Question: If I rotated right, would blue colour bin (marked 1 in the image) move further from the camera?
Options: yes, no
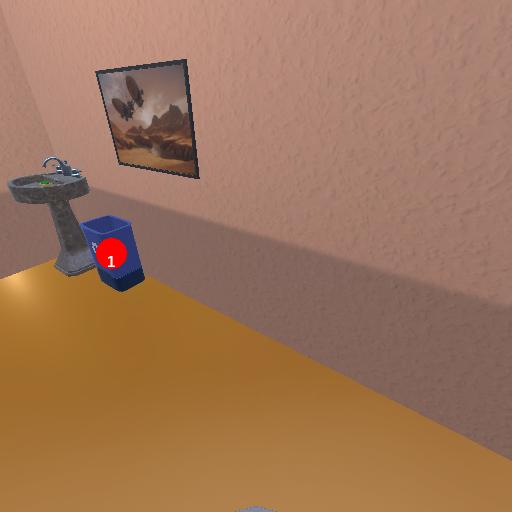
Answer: yes